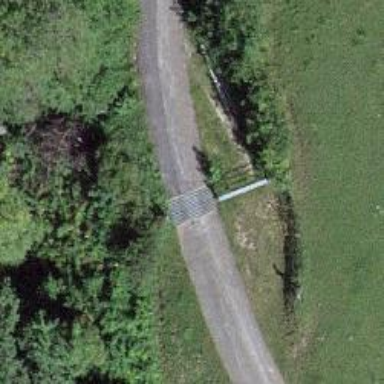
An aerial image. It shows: Cattle grid.